Question: I'm trying to include a link and an image in messages I'm sending with the use of FB.ui({method: "send"});
docs: <URL>
Note that I've seen <URL> but it doesn't address my question.
Sometimes the recipient can see the image and link and other times they see this:
---

---
Any idea what may cause this? The image is hosted on AWS CloudFront and is accessible via HTTP and HTTPS.
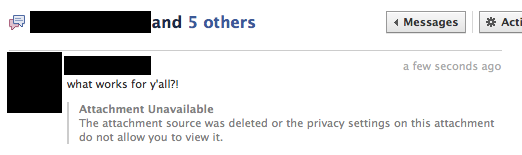
Answer: I had a similar problem where "Attachment Unavailable" happened when the user that clicked the send button had set their Default Privacy to Custom and wasn't making things visible to Friends or better. The sender could view the attachment in their own messages, but the recipient got the "Attachment Unavailable" error.